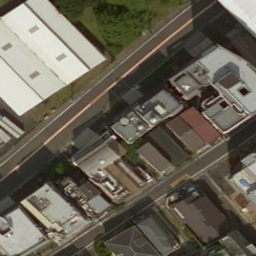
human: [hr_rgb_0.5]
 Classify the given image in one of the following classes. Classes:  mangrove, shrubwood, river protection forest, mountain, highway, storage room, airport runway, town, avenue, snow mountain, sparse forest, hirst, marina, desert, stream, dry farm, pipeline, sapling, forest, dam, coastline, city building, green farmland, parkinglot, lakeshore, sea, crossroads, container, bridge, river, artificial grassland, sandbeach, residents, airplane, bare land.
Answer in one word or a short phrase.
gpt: city building